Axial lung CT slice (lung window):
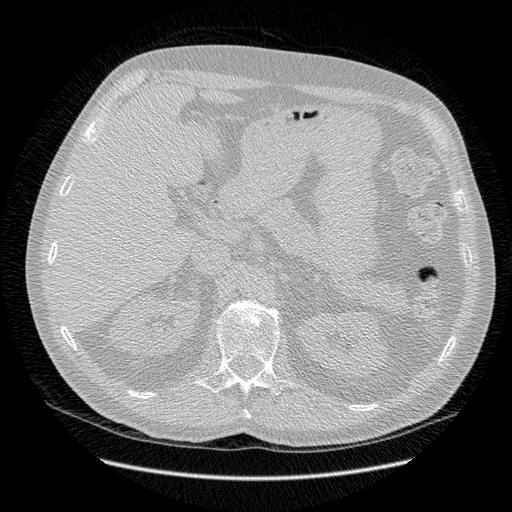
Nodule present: no